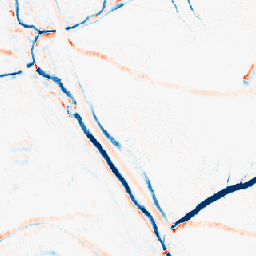
Category: morphological
Decomposition family: morphological_ellipse
Decomposition parameters: operation: average
width: 10
height: 5
Upsampling method: nearest
Upsampling parameters: scale: 8
Upsampling scale: 8